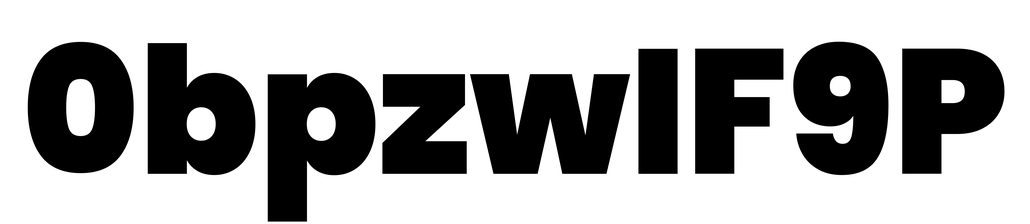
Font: Poppins-Black